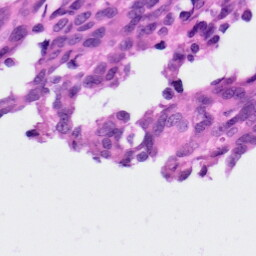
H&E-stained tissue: Ovarian